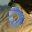
Label: 0